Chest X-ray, PA view. Patient: 49 years old, sex M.
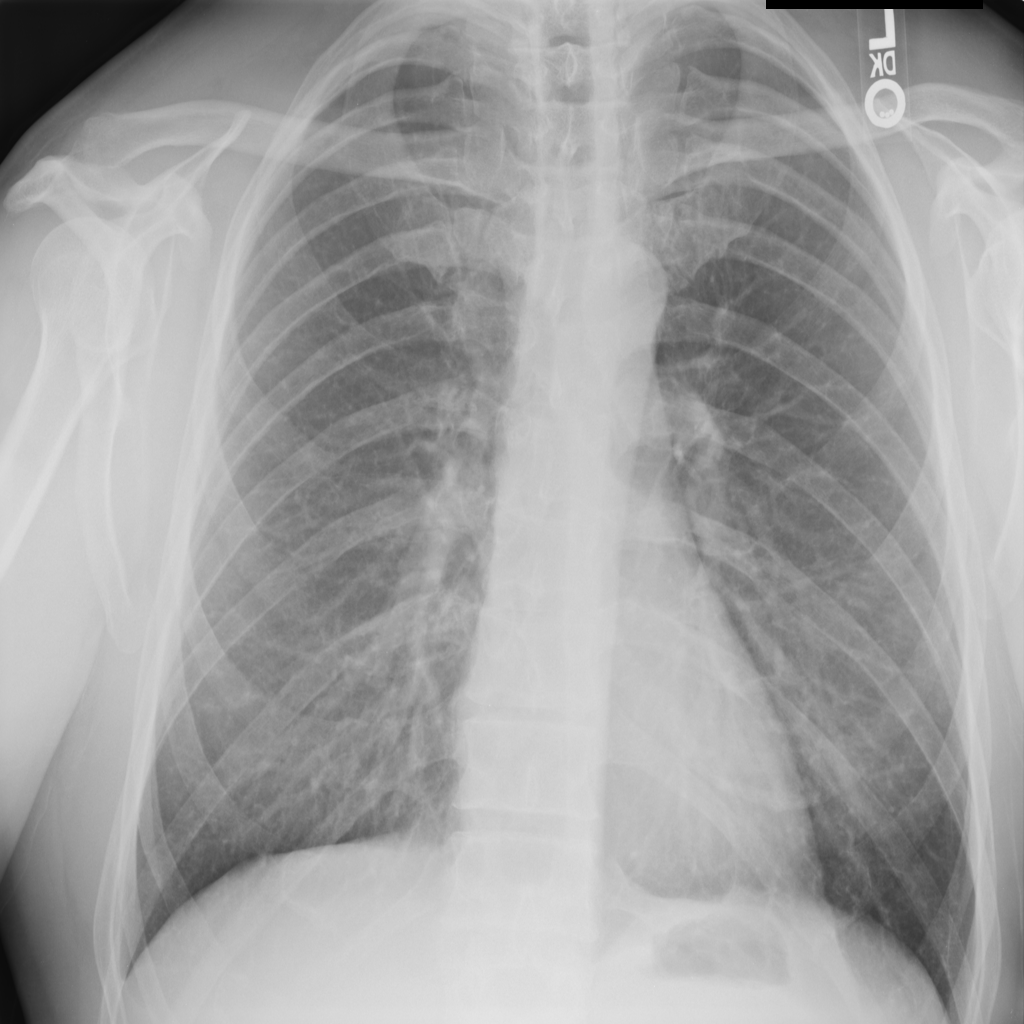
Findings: Infiltration